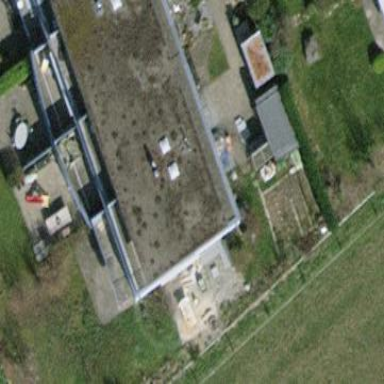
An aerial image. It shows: Terrace building.